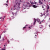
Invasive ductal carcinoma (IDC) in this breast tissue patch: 0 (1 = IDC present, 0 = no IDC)